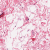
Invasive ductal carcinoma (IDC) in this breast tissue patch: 0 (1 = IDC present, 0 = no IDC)